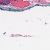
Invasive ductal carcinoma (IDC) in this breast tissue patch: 0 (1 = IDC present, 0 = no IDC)